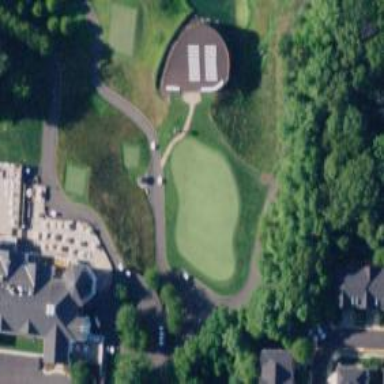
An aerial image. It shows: Footway that serves as golf path.